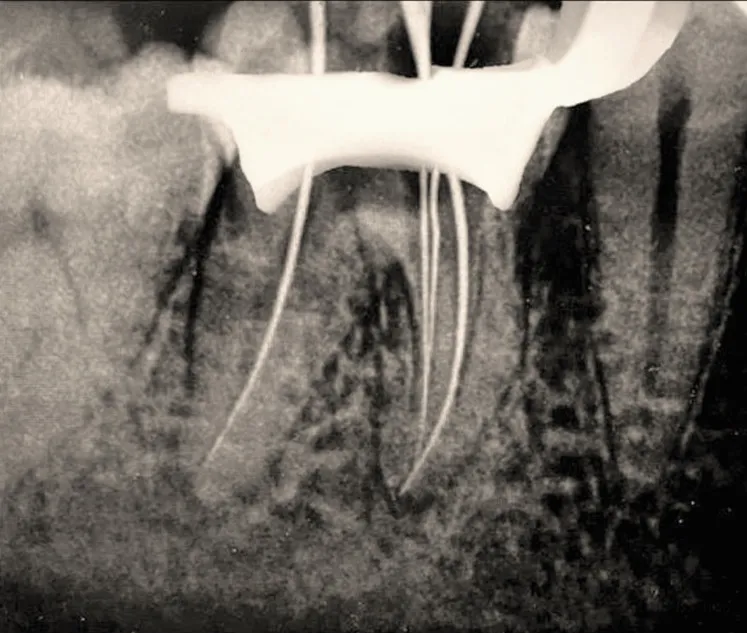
Working length determination in the mandibular molar measured using a 10 Kerr file (Mani, Japan).
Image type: radiology (x_ray)